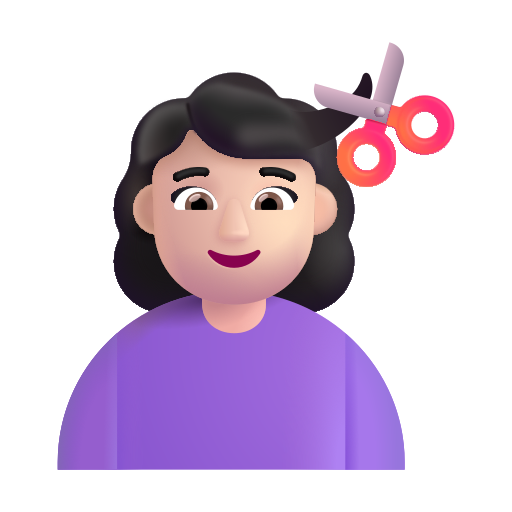
woman getting haircut color light